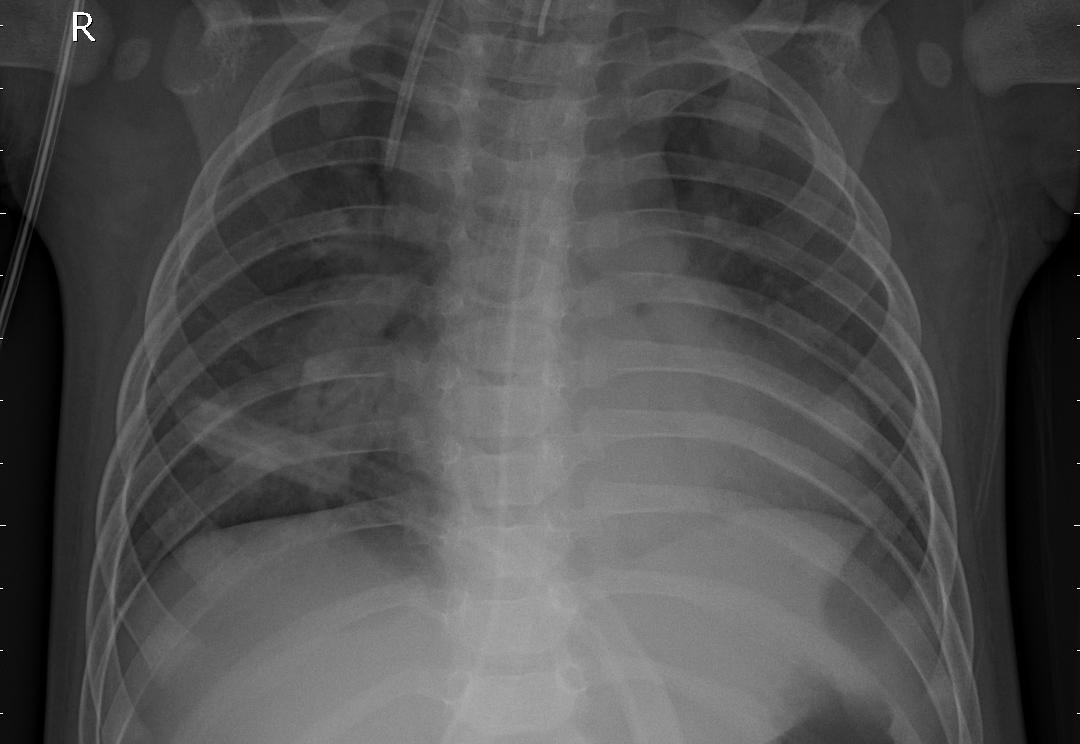
Diagnosis: PNEUMONIA